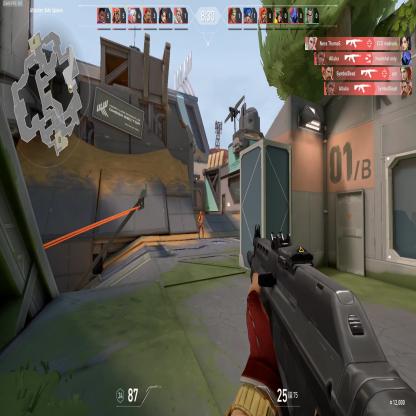
Label: enemy